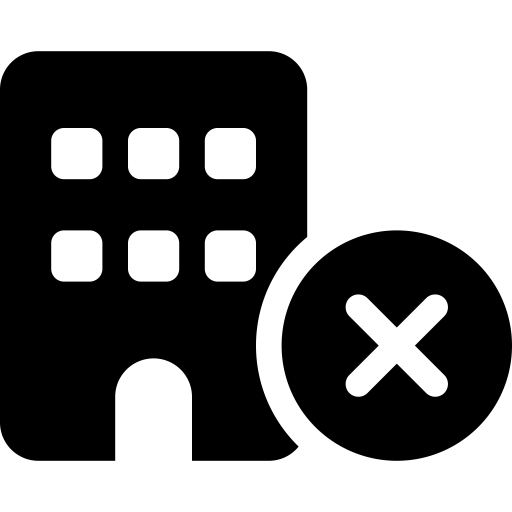
Tags: icon, FontAwesome, fa-icon, solid, building, circle, xmark